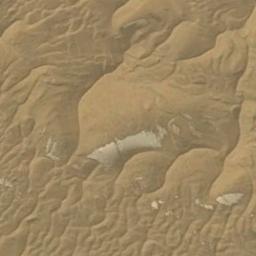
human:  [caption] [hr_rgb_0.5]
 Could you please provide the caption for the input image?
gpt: Nothing else can be seen in this desert .

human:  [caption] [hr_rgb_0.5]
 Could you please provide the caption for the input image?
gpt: This is a yellow desert with massive texture .

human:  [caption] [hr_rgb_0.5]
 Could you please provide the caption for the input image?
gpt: The desert is full of yellow sand .

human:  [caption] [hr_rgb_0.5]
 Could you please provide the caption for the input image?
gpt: The desert has deep yellow sand and some dunes of different sizes .

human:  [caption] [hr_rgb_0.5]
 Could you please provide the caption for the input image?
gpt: A yellow desert with many dunes .